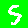
Digit: 5